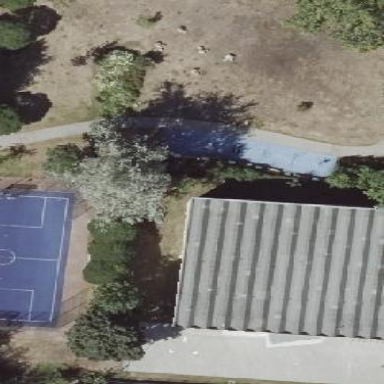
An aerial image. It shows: Sports hall building on leisure land.